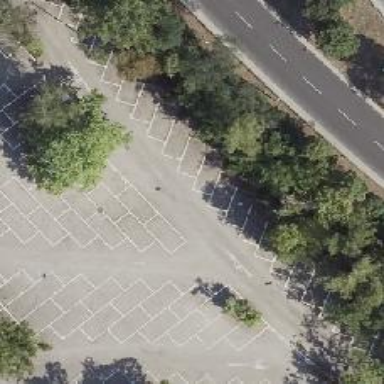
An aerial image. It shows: Road serving as parking aisle.